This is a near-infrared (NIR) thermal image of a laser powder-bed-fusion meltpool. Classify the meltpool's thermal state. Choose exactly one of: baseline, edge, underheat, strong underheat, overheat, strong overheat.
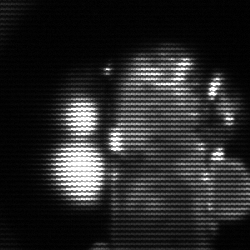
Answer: strong underheat